Aerial crown-view tile of a tropical tree (Barro Colorado Island, Panama), acquired 20240716:
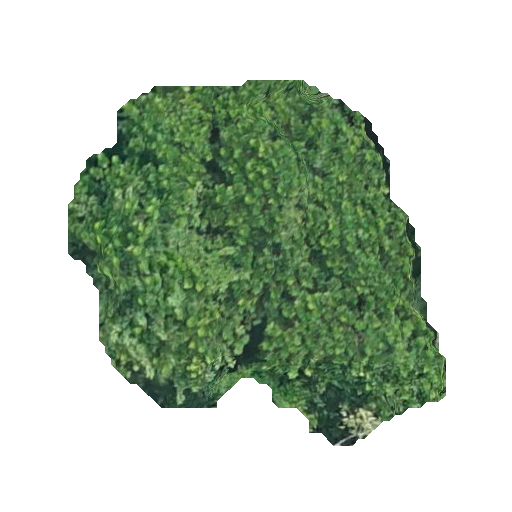
Species: Anacardium excelsum
GBIF accepted scientific name: Anacardium excelsum
Crown area: 154.644 m²